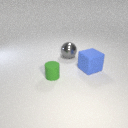
large blue rubber cube behind small green rubber cylinder